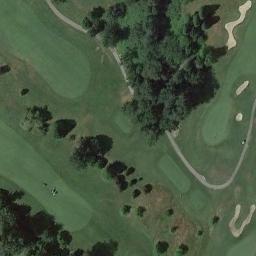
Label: golf_course